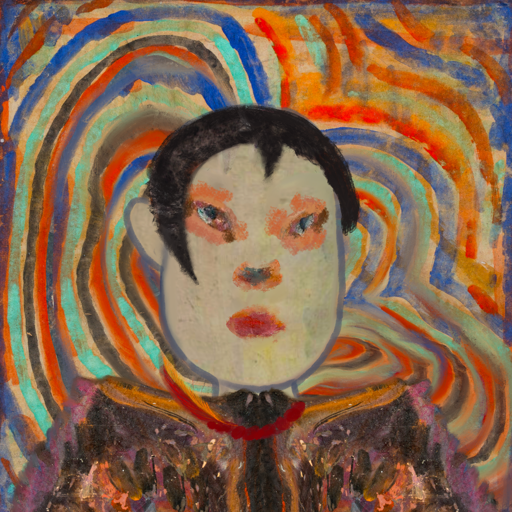
Background: Sisters, Head And Neck Front: Hill_Girl, Face Front: Boggyland, Bust: Gypsy_Queen, Hair Front: Roy_Bahadur, Head Accessory: Blank, Second Necklace: Blank, Necklace: Pipe, Baby: Blank